Brain MRI, t1w sequence, axial 2D slice.
Patient: age 52, sex M, weight 78 kg, height 1.78 m
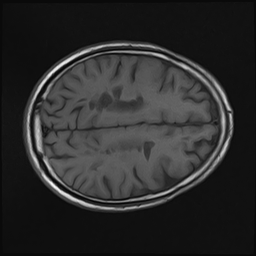